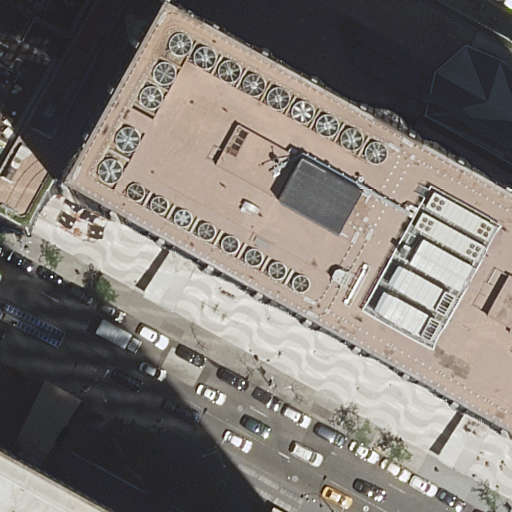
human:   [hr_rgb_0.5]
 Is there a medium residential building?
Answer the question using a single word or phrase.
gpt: no

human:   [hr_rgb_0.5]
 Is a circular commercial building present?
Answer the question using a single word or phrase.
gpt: no

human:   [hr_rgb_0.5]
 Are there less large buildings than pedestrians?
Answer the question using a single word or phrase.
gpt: no

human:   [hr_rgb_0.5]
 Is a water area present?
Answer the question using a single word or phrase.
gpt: no

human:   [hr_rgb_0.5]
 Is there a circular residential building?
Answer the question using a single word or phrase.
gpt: no

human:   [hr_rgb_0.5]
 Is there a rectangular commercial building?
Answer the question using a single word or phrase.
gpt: yes

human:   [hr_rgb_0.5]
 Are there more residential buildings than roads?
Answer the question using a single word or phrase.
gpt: no

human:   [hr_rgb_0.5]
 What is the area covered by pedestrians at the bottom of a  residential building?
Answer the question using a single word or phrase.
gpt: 0m2

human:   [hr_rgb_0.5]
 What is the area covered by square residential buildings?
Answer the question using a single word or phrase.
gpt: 0m2

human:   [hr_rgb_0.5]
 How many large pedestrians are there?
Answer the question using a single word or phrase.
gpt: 1

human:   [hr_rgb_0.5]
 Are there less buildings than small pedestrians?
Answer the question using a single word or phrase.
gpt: no

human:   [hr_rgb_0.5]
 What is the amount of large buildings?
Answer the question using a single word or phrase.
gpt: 2

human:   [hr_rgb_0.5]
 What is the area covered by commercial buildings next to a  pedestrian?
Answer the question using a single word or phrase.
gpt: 6708m2

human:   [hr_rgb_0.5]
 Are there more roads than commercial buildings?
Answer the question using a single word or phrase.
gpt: no

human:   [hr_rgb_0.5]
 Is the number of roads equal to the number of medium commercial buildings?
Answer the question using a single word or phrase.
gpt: no

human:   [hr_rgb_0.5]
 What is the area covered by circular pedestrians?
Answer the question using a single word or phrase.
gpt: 0m2

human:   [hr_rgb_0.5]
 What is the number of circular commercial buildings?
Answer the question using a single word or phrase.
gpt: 0

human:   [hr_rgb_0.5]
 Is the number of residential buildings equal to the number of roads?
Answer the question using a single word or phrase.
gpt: no

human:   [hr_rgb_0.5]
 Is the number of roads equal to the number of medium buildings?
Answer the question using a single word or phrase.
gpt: no

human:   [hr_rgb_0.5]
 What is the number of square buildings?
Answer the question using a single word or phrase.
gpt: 0

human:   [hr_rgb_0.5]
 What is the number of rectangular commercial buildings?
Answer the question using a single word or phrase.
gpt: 2

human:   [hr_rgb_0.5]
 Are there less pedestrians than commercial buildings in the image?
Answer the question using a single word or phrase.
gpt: yes

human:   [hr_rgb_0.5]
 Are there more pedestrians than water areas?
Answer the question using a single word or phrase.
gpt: yes

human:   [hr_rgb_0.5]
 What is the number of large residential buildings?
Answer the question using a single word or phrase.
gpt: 0

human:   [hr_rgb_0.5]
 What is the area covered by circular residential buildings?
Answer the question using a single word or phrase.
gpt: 0m2

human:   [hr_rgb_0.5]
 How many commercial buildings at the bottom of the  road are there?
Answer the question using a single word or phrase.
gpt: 1

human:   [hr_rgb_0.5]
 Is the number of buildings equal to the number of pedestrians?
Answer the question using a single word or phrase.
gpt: no

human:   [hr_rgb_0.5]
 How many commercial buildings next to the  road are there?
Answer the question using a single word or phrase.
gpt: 3

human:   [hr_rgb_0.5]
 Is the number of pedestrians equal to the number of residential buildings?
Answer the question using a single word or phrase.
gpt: no

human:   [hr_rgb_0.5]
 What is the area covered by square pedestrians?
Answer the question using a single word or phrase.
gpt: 0m2

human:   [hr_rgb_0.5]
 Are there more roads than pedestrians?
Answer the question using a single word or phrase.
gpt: no

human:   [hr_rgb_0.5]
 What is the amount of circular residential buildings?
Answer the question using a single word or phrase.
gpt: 0

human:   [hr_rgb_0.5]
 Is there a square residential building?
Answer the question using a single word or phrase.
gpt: no

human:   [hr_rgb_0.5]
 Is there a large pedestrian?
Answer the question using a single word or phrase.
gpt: yes

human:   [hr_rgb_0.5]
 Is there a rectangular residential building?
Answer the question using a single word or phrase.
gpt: no

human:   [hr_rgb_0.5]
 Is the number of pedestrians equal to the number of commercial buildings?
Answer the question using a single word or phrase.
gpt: no